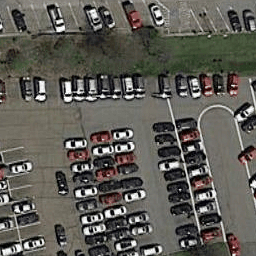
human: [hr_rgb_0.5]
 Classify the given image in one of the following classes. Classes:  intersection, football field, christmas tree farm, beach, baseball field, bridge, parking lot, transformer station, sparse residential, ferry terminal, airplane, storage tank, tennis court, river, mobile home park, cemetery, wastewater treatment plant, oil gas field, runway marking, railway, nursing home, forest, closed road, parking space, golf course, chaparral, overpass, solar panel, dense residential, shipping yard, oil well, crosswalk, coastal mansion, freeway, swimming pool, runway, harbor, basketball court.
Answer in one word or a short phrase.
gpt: parking lot